Current action and preconditions to check: trajectory_clear

Your task: For each precondition in the list above, predict whether it will hold at this action.

Consider the current scene as observed from the mobile robot's camera, and analyze the predicted future states of all dynamic agents (e.g., people, animals, vehicles, or any moving entities) within the NEXT SECOND.

IMPORTANT: Only answer "very likely" if you are absolutely certain—based on strong, clear evidence—that a dynamic agent will violate the precondition in the predicted future state. Do NOT answer "very likely" for unlikely, ambiguous, or low-probability risks.

Ask yourself for each precondition: Is there a high probability, with clear and convincing evidence, that the predicted future states of any dynamic agent will interfere with the predicted future state of the currently executing action within the NEXT SECOND, causing that precondition to fail?

Assess the risk level based on these predictions. Use "likely" or "very likely" if motions create a clear risk of interference.

Use "neutral" or "improbable" if agents are nearby but their predicted paths are clearly diverging or non-conflicting.

Failure Risk Categories: "very improbable", "improbable", "neutral", "likely", "very likely"

Answer Format: Output ONLY the probability_of_failure value from these categories: "very improbable", "improbable", "neutral", "likely", "very likely"

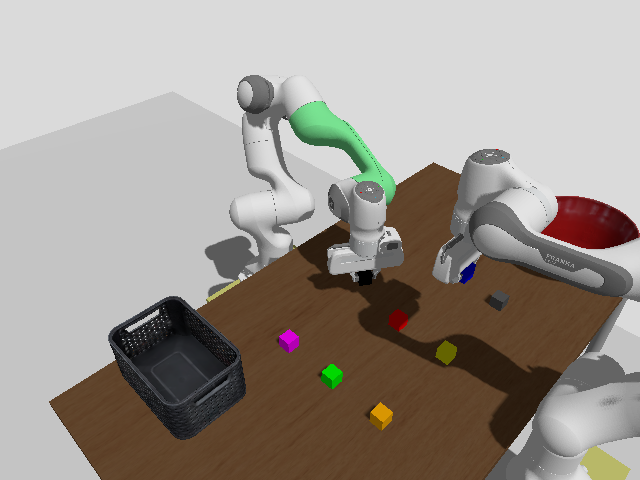

Answer: very improbable